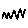
Label: zigzag